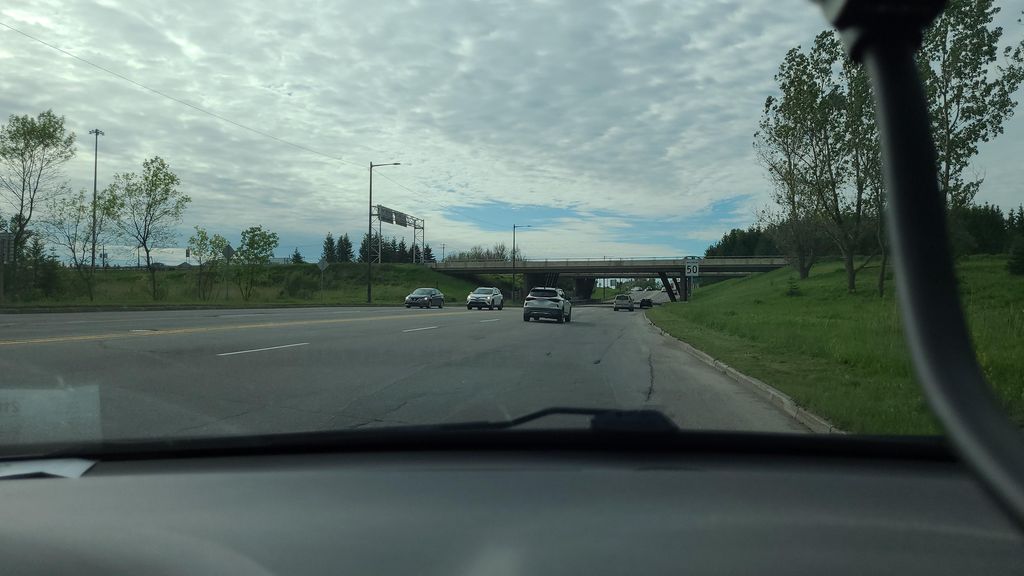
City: quebec_city